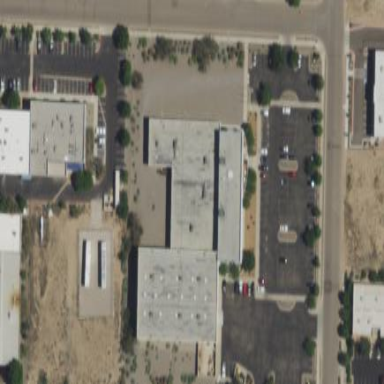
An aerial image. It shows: Building.